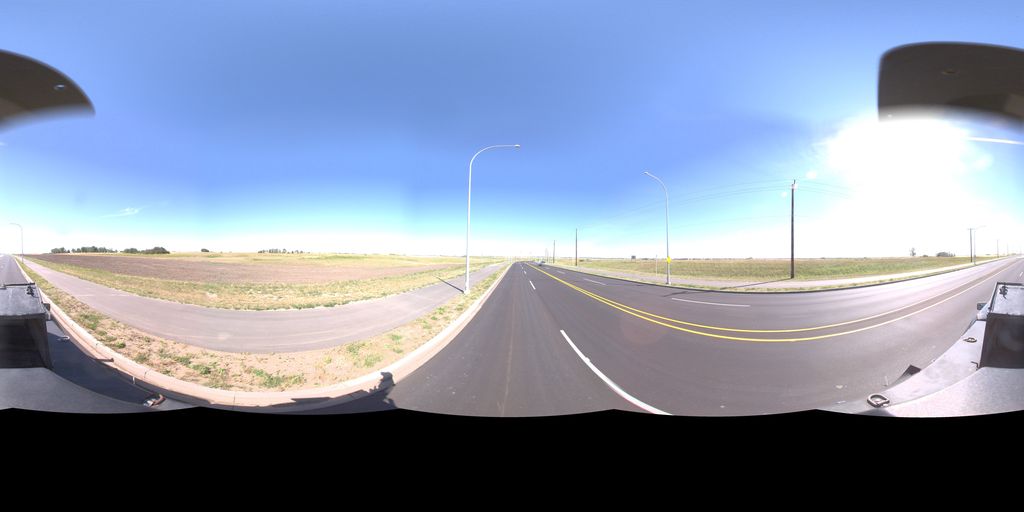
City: saskatoon